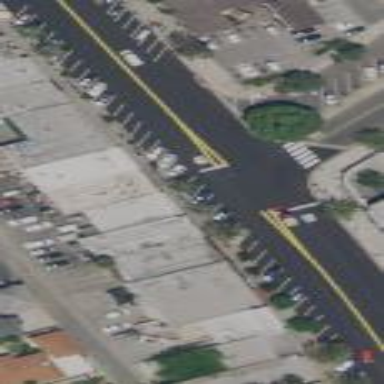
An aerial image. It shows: Street-side parking area.